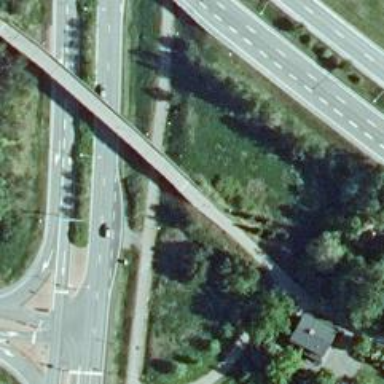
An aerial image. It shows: Cycleway bridge with asphalt surface.